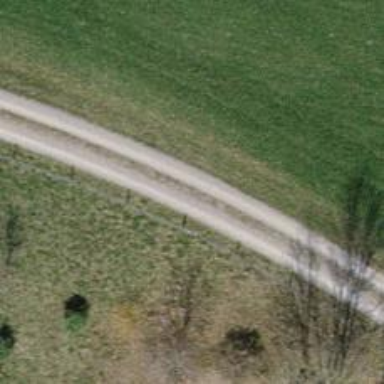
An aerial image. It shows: Track with compacted grade 2 surface.